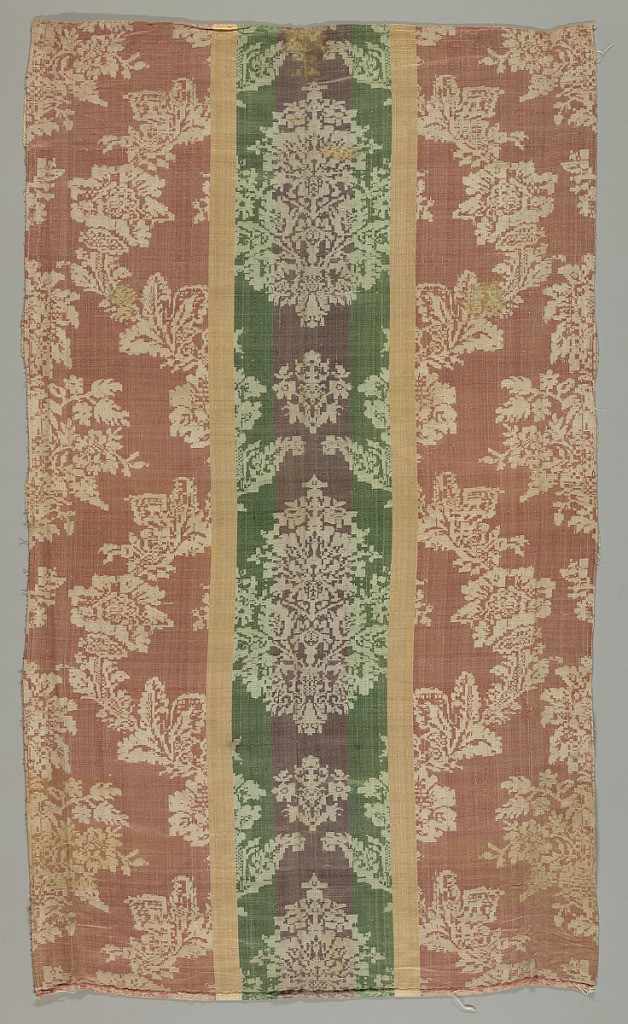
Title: Textile
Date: ca. 1750
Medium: silk, linen Technique: 5-harness satin damask
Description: Damask with a vertically symmetrical pattern of two offset floral forms enclosed with a flowering branch forming a grid. Off-white pattern on a satin striped background of rose, pink, green and violet.